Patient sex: M
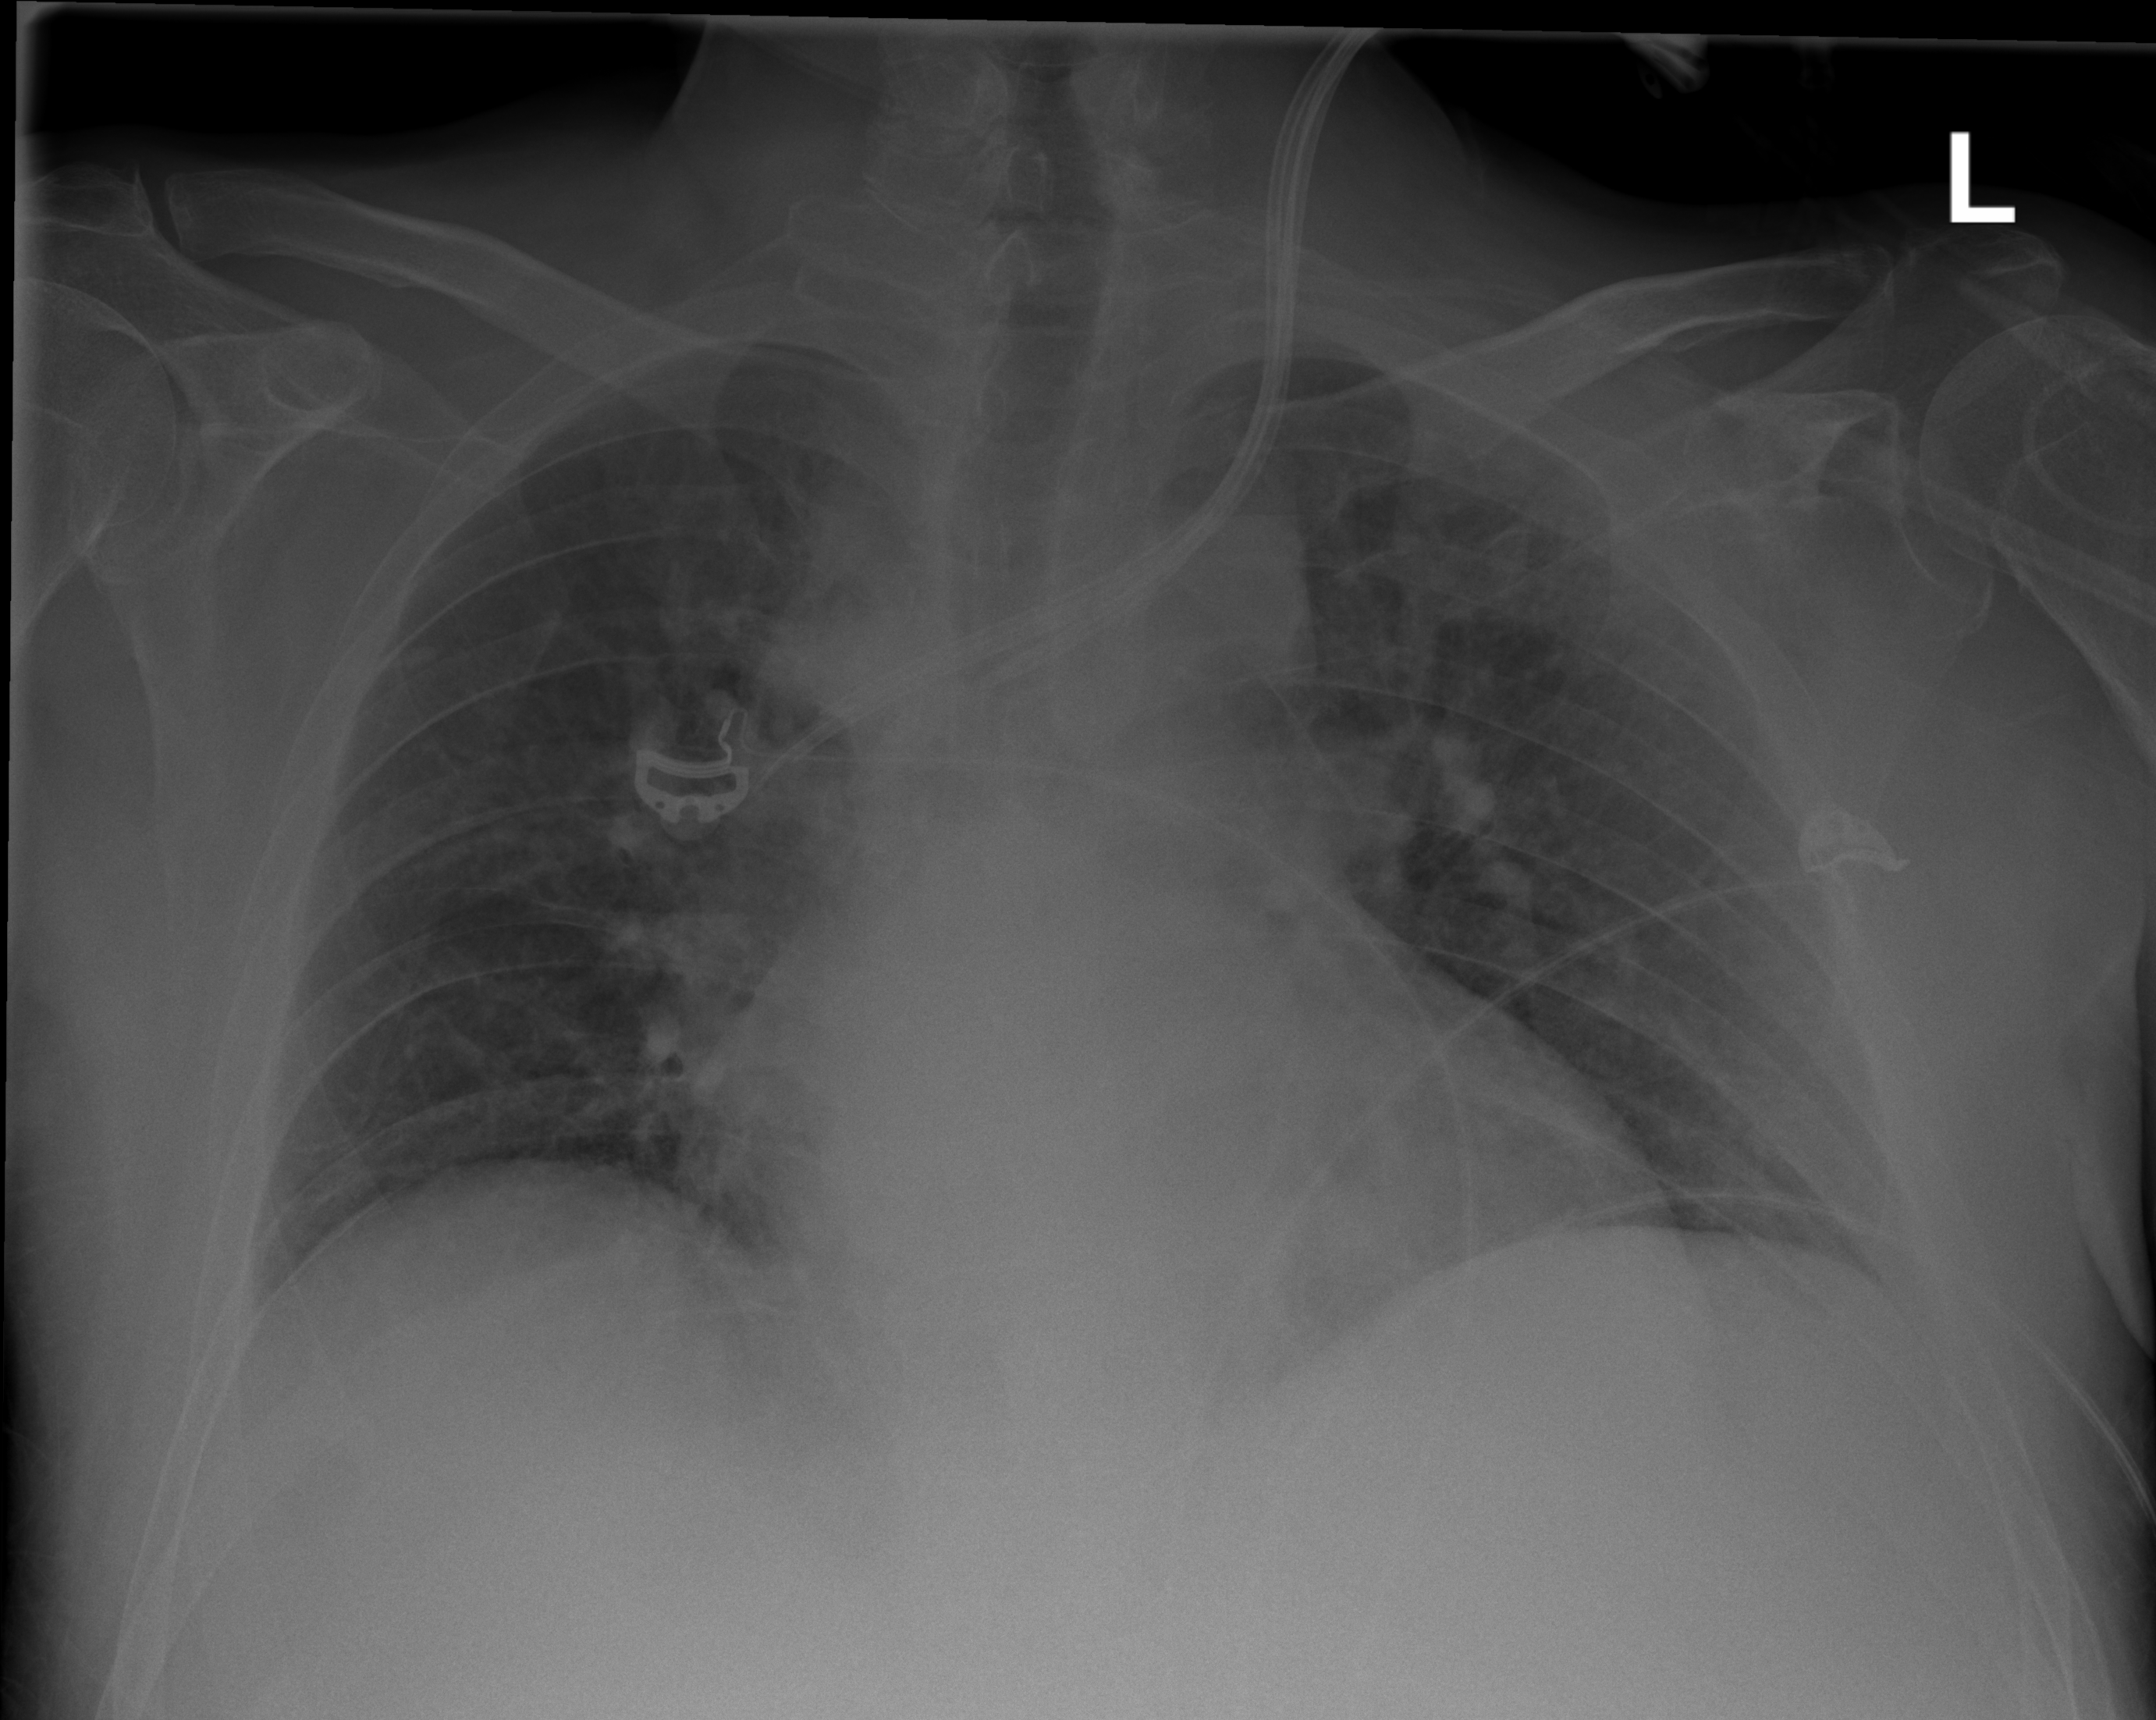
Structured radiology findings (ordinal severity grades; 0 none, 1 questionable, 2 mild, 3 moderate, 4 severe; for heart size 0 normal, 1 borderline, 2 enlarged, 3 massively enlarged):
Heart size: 2
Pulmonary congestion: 2
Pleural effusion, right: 0
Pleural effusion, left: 0
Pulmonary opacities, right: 0
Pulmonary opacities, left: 0
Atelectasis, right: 0
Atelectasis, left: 0